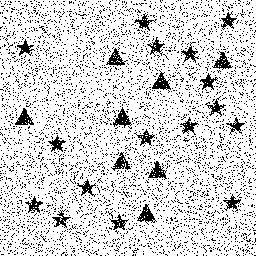
Squares: 0
Triangles: 8
Stars: 16
Total shapes: 24